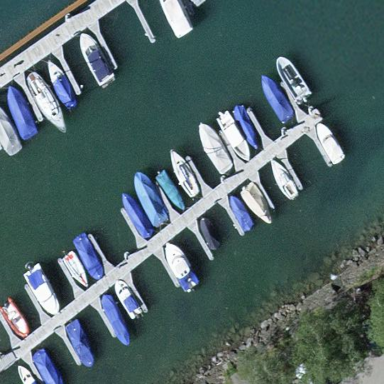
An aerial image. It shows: Marina on leisure land.